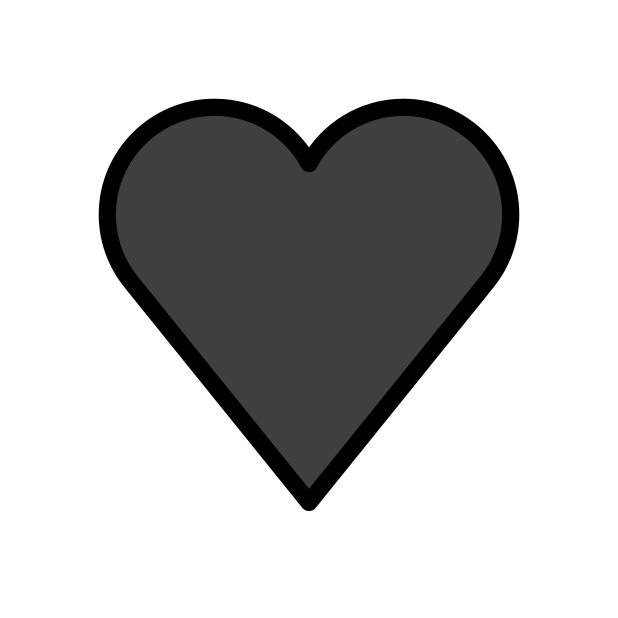
Emoji: 🖤
Name: black heart
Unicode: 0x1f5a4